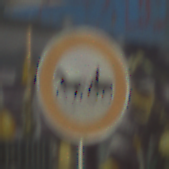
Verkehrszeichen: VerbotGespannfuhrwerke
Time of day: MorningAfternoon
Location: Outdoor (Urban)
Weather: PartlyCloudy
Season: NotSpecified
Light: Natural